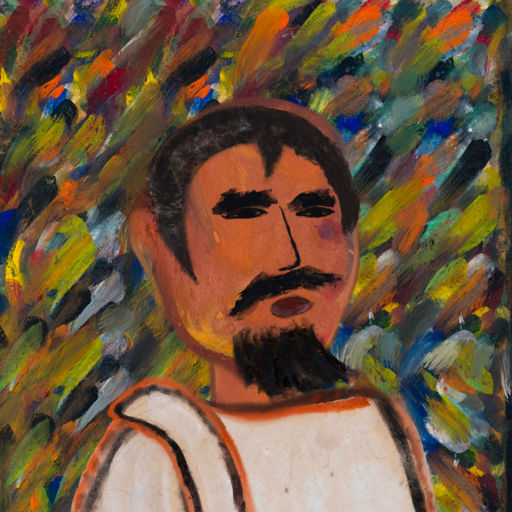
Background: An_Impression, Head And Neck Side: Mother_And_Son_Son, Face Side: Mosgoul, Bust: Roy_Bahadur, Hair Side: Roy_Bahadur, Head Accessory: Blank, Second Necklace: Blank, Necklace: Blank, Baby: Blank